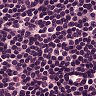
Metastatic tissue present: no